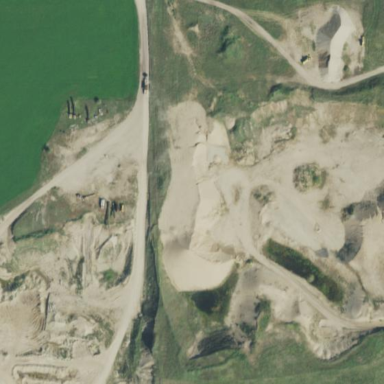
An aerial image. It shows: Quarry area.